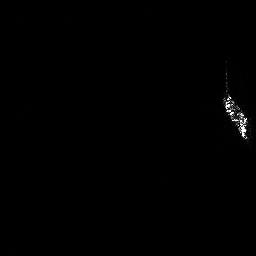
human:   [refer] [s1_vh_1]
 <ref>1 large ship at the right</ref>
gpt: <box>[[85, 26, 96, 55, 0]]</box>